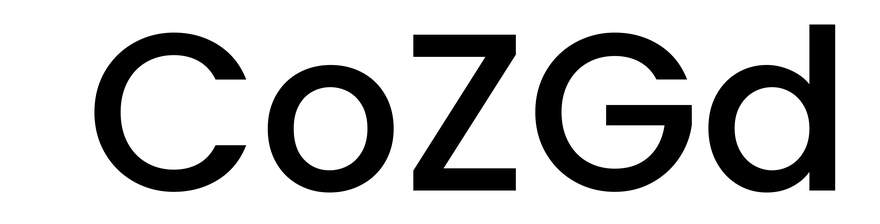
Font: Poppins-Medium